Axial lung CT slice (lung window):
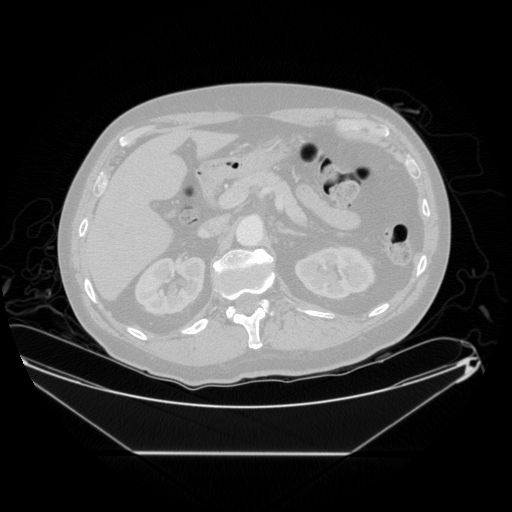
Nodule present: no